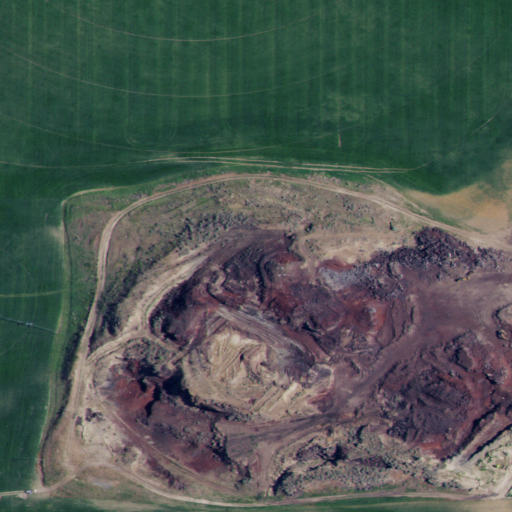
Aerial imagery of mountain in Idaho named Ice Cave Knoll containing shrub, cultivated crops, and low intensity development